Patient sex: M
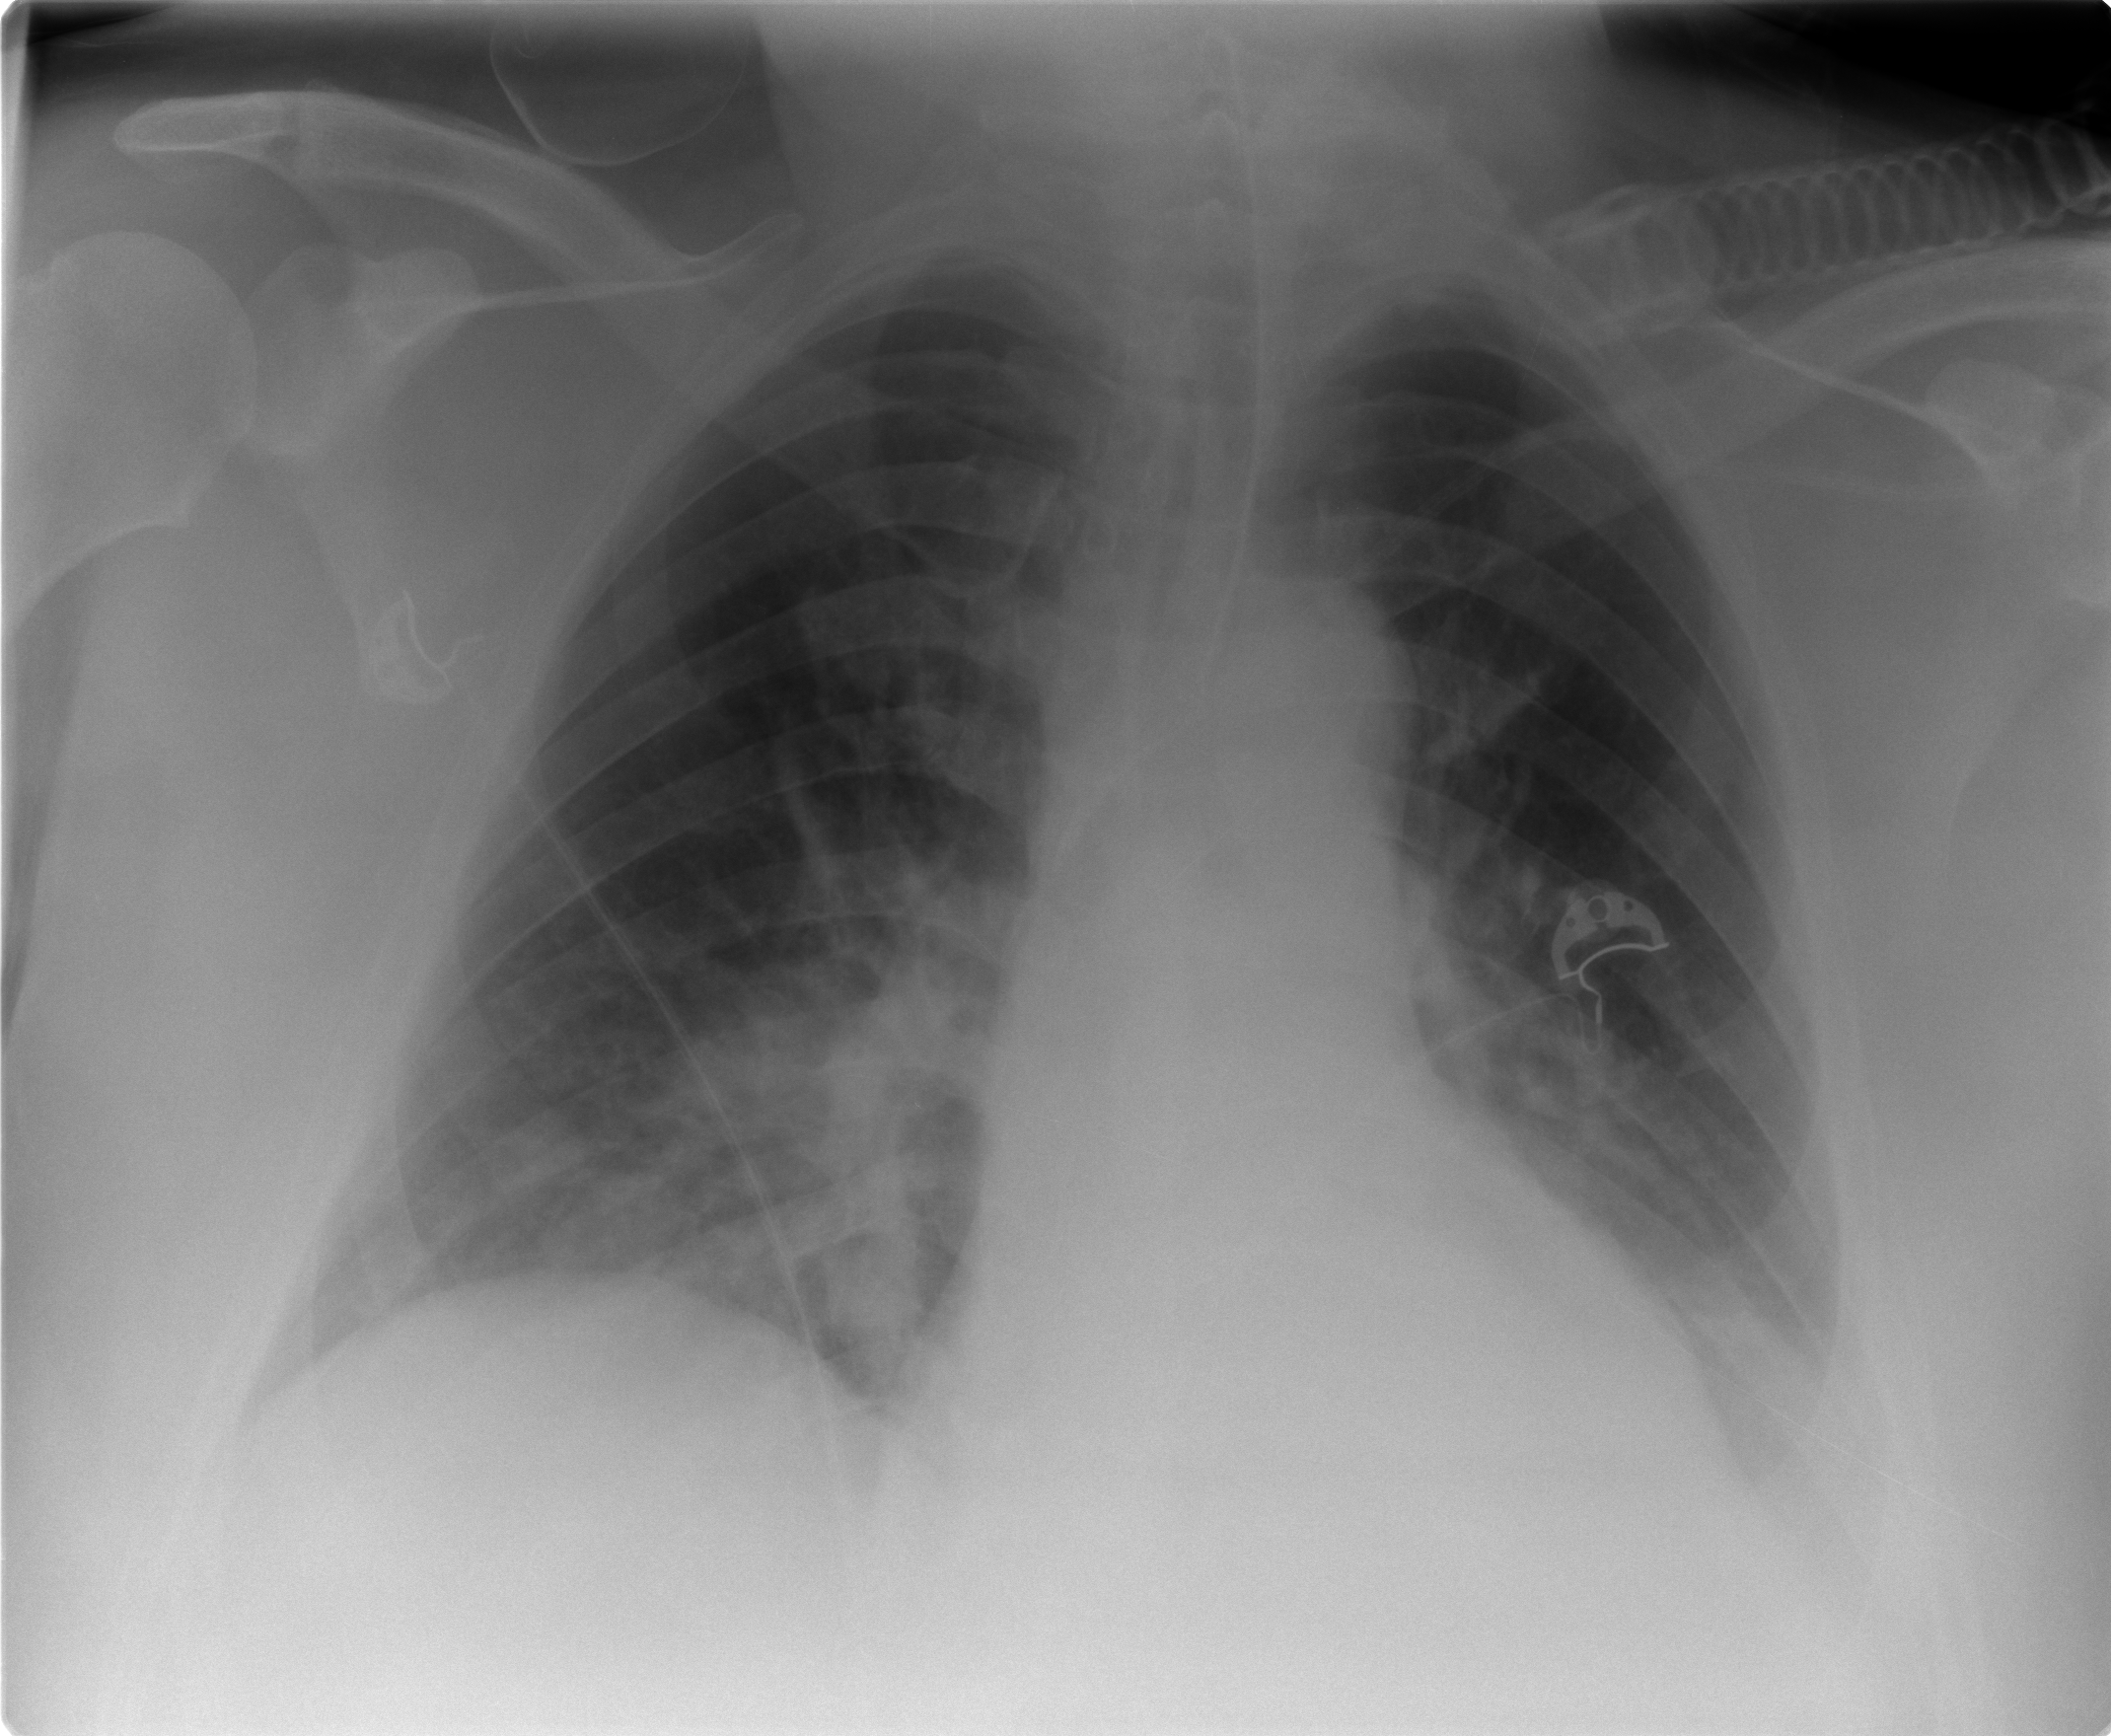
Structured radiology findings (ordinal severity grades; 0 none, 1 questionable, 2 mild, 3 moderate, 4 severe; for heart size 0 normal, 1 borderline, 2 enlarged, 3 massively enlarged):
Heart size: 0
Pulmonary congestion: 2
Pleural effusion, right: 0
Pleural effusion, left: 2
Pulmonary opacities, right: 2
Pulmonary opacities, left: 0
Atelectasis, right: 2
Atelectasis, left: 2